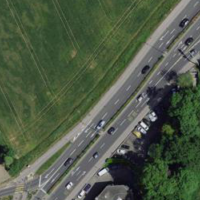
EUNIS habitat code: 57
Species observed at this site:
Ajuga reptans